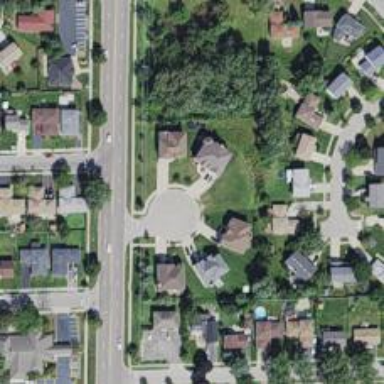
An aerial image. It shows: Driveway.